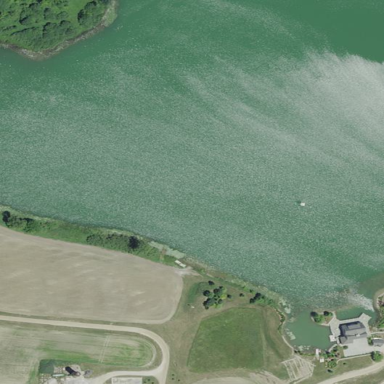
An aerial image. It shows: Lake with natural water.